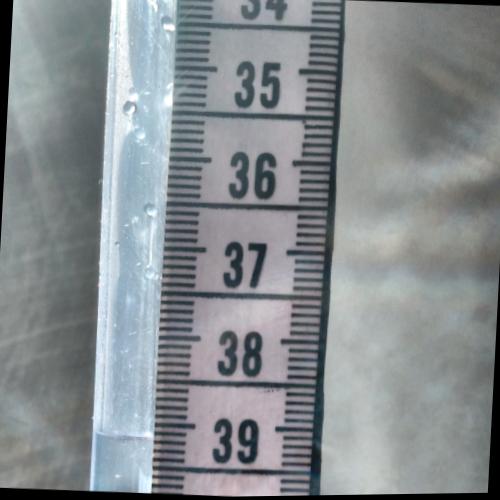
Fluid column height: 39.2 cm